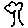
Label: tree